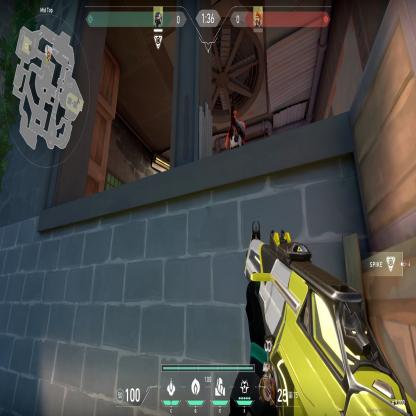
Label: enemy